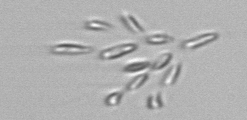
Label: Dinobryon